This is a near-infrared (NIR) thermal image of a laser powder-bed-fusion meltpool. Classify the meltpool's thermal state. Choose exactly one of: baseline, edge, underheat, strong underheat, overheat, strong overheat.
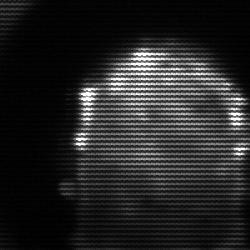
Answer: baseline